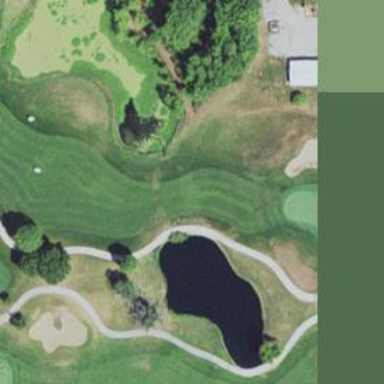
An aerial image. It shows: Golf hole.